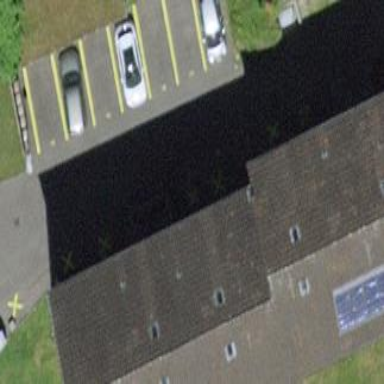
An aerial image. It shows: Street-side parking area.